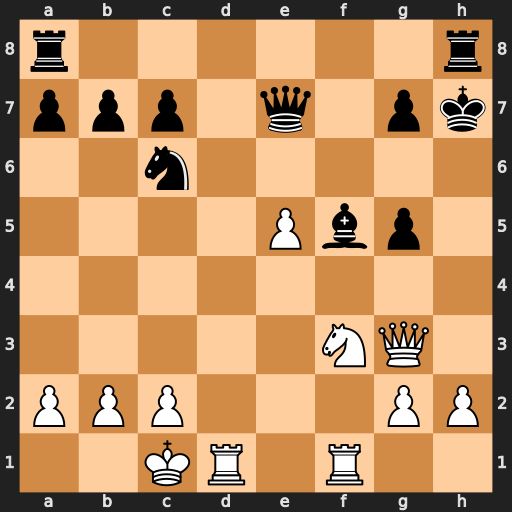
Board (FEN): r6r/ppp1q1pk/2n5/4Pbp1/8/5NQ1/PPP3PP/2KR1R2
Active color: w
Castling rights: -
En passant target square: -
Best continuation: Nxg5+ Kh6 Rxf5